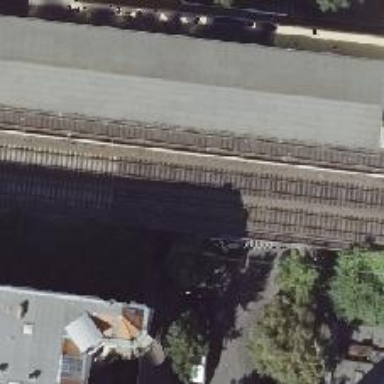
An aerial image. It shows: Viaduct bridge carrying electrified light rail railway.